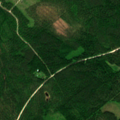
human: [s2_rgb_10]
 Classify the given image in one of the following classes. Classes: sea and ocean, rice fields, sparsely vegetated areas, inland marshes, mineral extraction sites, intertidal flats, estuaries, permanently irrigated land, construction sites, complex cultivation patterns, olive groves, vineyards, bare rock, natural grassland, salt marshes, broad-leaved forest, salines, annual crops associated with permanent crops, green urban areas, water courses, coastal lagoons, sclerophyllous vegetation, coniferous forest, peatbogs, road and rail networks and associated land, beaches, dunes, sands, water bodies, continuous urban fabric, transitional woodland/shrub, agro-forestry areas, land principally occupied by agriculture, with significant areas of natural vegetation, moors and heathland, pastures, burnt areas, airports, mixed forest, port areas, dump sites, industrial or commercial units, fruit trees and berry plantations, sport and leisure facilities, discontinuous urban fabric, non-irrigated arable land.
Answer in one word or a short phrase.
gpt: coniferous forest, mixed forest